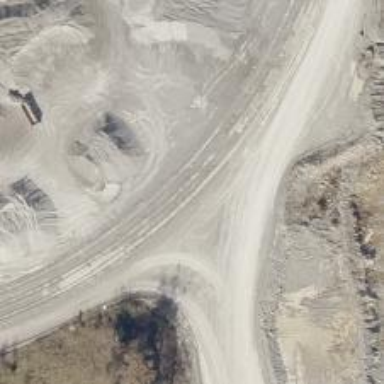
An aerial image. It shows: Spur railway service for aggregate transportation.